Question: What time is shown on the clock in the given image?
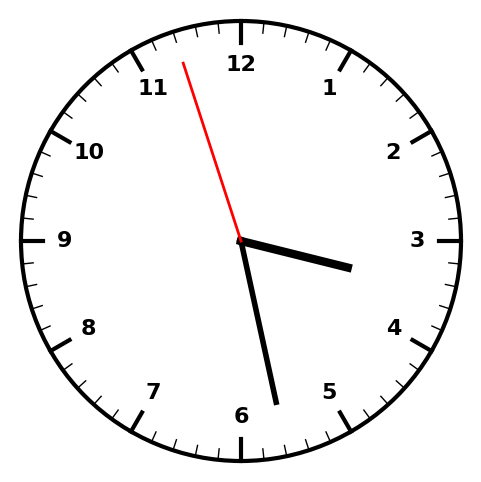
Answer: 03:27:57